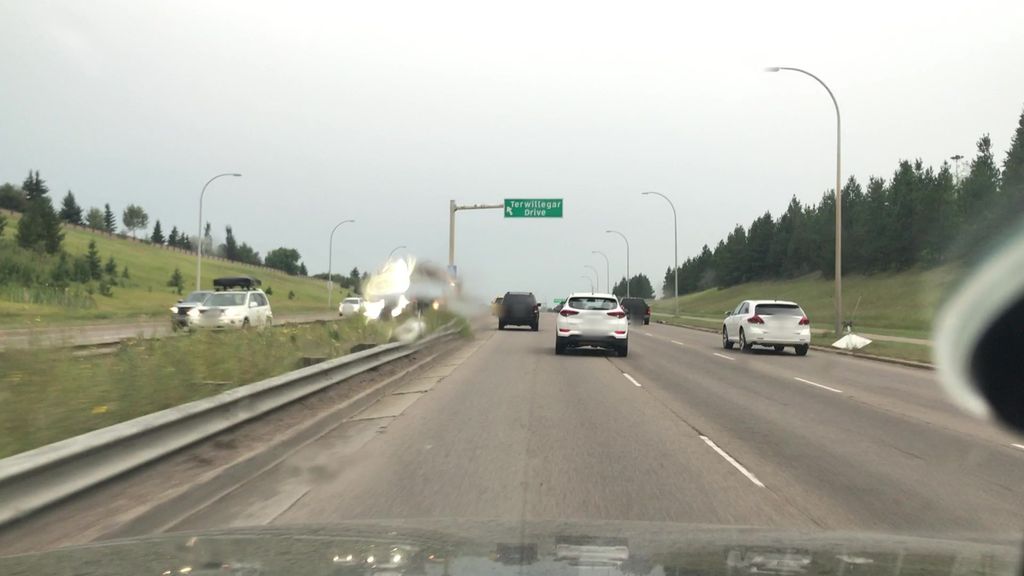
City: edmonton